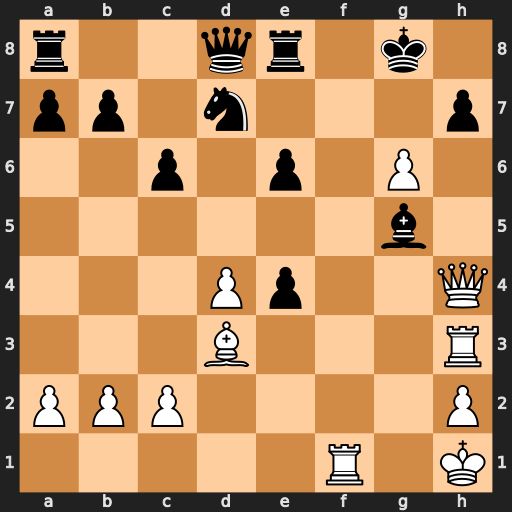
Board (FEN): r2qr1k1/pp1n3p/2p1p1P1/6b1/3Pp2Q/3B3R/PPP4P/5R1K
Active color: w
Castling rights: -
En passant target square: -
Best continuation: Qxh7#